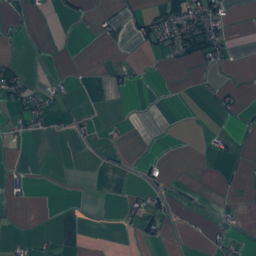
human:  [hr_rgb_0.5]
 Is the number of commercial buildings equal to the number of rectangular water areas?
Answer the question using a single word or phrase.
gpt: no

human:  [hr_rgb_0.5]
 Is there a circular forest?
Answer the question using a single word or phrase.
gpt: no

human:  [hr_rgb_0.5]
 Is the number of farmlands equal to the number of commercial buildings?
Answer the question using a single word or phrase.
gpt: no

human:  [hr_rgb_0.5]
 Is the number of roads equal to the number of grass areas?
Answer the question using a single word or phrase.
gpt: no

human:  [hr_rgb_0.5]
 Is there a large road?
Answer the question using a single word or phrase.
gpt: no

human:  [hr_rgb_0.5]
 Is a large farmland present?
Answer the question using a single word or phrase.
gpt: yes

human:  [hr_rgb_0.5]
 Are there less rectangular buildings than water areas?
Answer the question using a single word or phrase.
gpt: no

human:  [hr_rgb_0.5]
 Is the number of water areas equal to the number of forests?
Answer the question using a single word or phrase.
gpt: no

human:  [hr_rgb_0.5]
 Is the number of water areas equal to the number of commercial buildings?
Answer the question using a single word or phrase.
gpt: no

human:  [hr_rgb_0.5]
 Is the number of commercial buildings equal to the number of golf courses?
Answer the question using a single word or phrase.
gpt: no

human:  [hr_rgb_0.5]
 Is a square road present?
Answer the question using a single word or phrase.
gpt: no

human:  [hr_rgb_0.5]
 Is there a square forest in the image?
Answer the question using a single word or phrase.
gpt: yes

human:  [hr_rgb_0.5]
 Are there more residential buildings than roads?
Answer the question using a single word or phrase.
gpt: yes

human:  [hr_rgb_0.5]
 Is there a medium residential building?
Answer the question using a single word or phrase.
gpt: yes

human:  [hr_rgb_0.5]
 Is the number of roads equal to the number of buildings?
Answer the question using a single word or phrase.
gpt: no

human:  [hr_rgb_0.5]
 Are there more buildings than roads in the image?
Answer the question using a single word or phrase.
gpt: yes

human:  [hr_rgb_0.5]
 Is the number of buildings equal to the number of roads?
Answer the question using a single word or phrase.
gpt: no

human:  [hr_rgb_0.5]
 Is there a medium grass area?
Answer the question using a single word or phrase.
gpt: yes

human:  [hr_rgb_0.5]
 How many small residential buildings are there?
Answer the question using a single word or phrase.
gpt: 709

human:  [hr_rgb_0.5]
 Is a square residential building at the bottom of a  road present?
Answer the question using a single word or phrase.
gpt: yes

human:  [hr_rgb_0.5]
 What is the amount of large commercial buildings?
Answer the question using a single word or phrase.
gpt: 0

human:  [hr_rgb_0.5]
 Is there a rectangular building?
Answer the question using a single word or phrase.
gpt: yes

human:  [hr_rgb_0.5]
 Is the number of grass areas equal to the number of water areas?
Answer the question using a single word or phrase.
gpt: no

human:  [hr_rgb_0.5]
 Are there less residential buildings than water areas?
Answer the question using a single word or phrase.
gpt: no

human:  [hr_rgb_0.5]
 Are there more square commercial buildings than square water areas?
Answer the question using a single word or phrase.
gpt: no

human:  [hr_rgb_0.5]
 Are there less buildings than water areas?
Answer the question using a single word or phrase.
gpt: no

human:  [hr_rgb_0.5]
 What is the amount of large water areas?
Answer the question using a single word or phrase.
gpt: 8

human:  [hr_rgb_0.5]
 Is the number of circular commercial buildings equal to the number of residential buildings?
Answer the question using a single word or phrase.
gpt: no

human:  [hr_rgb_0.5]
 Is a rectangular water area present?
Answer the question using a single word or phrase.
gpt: yes

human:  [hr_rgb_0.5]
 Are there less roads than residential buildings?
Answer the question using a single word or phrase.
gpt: yes

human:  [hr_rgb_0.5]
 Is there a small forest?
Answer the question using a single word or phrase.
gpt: yes

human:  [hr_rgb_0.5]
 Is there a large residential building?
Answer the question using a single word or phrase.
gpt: no

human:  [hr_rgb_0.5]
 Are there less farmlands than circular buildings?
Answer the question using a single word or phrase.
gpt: no

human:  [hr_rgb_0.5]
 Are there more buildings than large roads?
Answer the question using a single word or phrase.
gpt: yes

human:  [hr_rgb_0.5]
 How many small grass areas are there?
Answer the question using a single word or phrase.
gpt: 28

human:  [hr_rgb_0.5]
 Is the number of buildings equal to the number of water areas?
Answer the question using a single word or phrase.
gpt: no